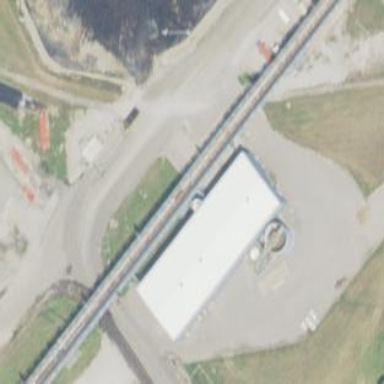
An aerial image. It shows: Industrial building.